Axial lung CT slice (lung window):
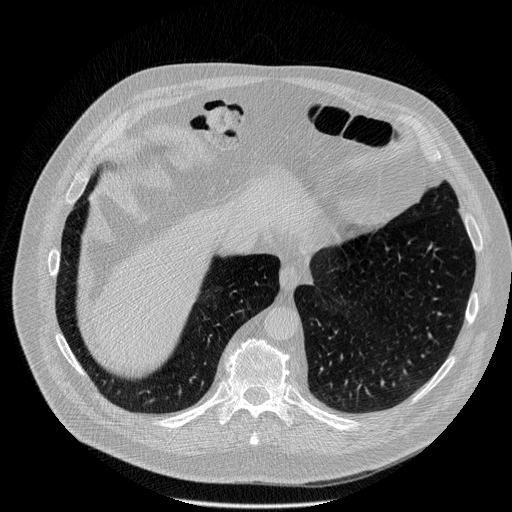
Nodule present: no